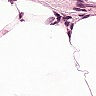
Metastatic tissue present: no